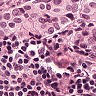
Metastatic tissue present: yes